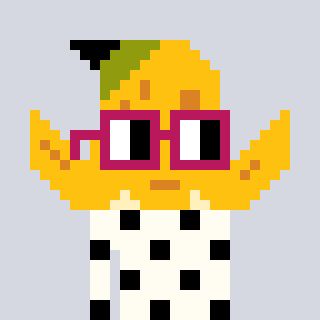
a pixel art character with square dark red glasses, a banana-shaped head and a grayscale-colored body on a cool background